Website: bh-photo
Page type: cart
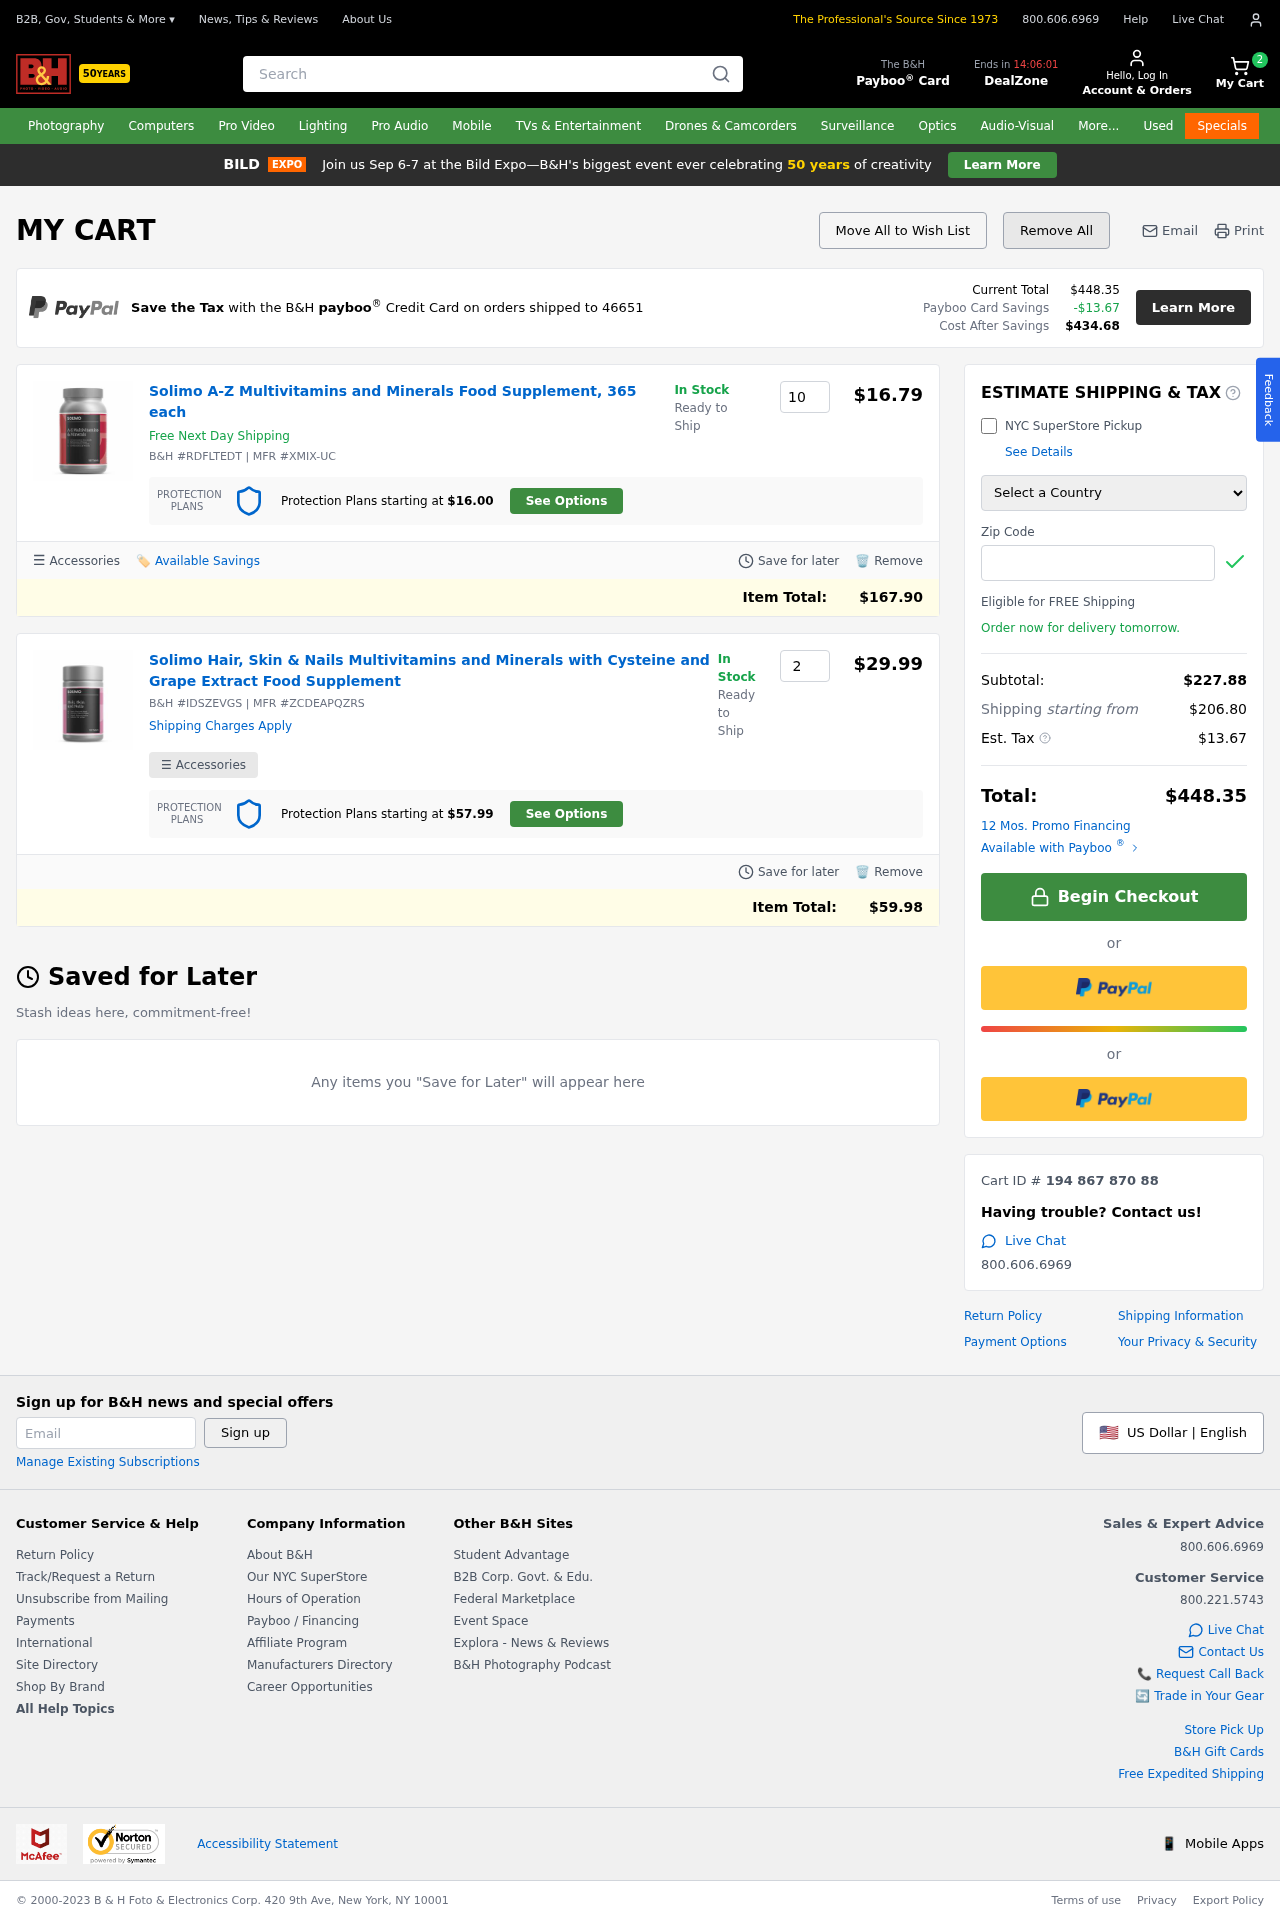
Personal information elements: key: PII_COUNTRY
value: United States
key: PII_POSTCODE
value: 46651
Product elements: key: PRODUCT1_NAME
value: Solimo A-Z Multivitamins and Minerals Food Supplement, 365 each
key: PRODUCT1_PRICE
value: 16.79
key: PRODUCT1_QUANTITY
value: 10
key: PRODUCT2_NAME
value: Solimo Hair, Skin & Nails Multivitamins and Minerals with Cysteine and Grape Extract Food Supplement
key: PRODUCT2_PRICE
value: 29.99
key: PRODUCT2_QUANTITY
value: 2
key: PRODUCT1_ITEM_TOTAL
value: $167.90
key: PRODUCT2_ITEM_TOTAL
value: $59.98
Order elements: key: ORDER_NUM_ITEMS
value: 2
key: ORDER_TOTAL
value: $448.35
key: ORDER_TAX
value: -$13.67
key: ORDER_TAX
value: $13.67
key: ORDER_TOTAL_AFTER_SAVINGS
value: $434.68
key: ORDER_SUBTOTAL
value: $227.88
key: ORDER_SHIPPING_COST
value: $206.80
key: ORDER_ID
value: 194 867 870 88
Search elements: key: HEADER_SEARCH
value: Search